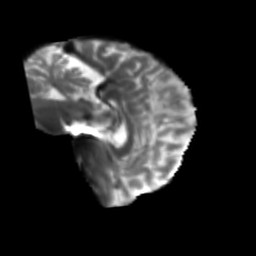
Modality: T2w
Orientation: sagittal
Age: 59
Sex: female
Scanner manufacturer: siemens
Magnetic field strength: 3 T
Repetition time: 5.47 s
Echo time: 0.0854 s